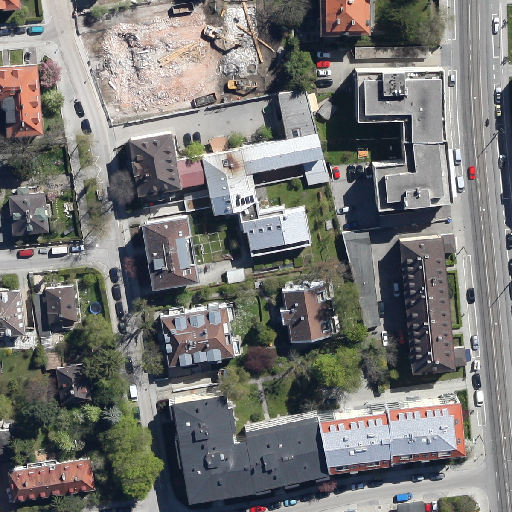
Referring expression: vehicle driving on the road